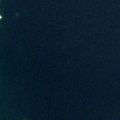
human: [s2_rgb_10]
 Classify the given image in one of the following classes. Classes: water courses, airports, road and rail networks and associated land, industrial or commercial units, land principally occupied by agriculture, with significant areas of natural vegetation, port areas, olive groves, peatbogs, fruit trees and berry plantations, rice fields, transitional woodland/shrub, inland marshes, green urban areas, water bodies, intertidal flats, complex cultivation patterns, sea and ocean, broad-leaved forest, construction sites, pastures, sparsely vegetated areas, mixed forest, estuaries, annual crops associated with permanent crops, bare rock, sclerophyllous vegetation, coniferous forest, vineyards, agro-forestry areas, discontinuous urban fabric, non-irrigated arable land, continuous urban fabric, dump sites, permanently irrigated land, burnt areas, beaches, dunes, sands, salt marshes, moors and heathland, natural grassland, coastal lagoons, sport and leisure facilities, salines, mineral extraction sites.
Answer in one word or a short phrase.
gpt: sea and ocean